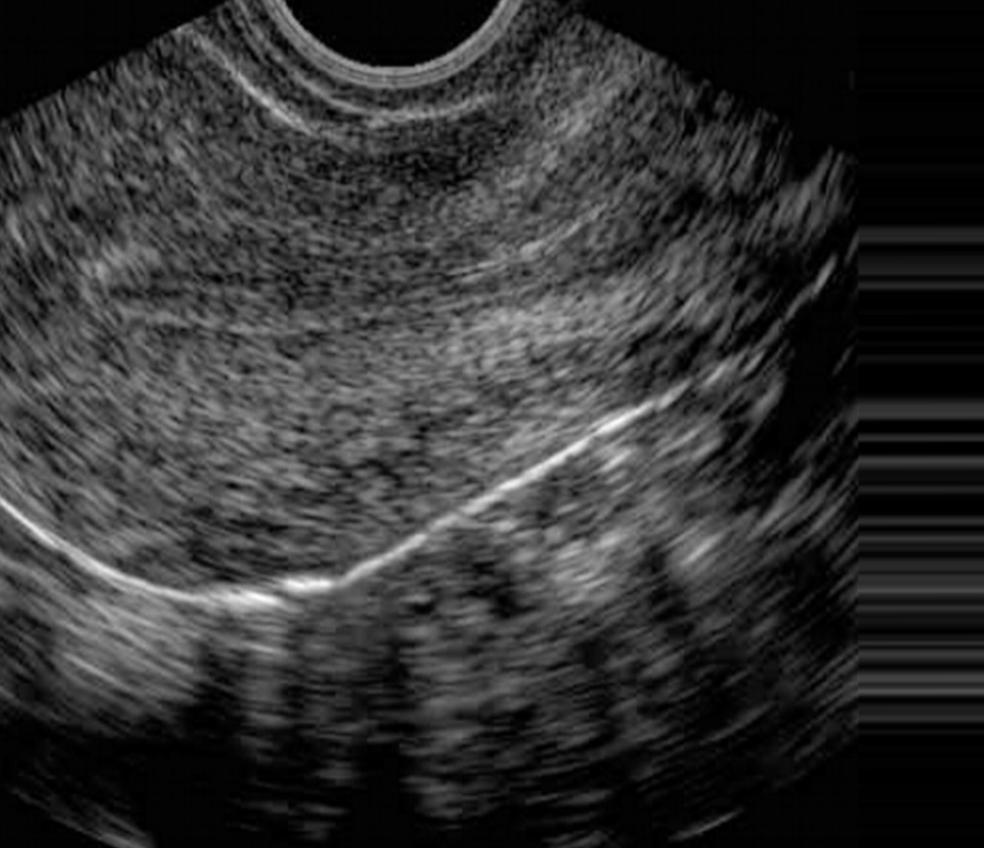
Label: notinfected